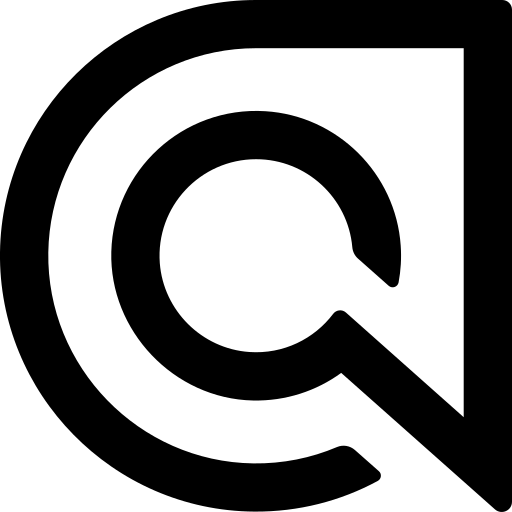
Tags: icon, FontAwesome, fa-icon, brand, algolia